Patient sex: F
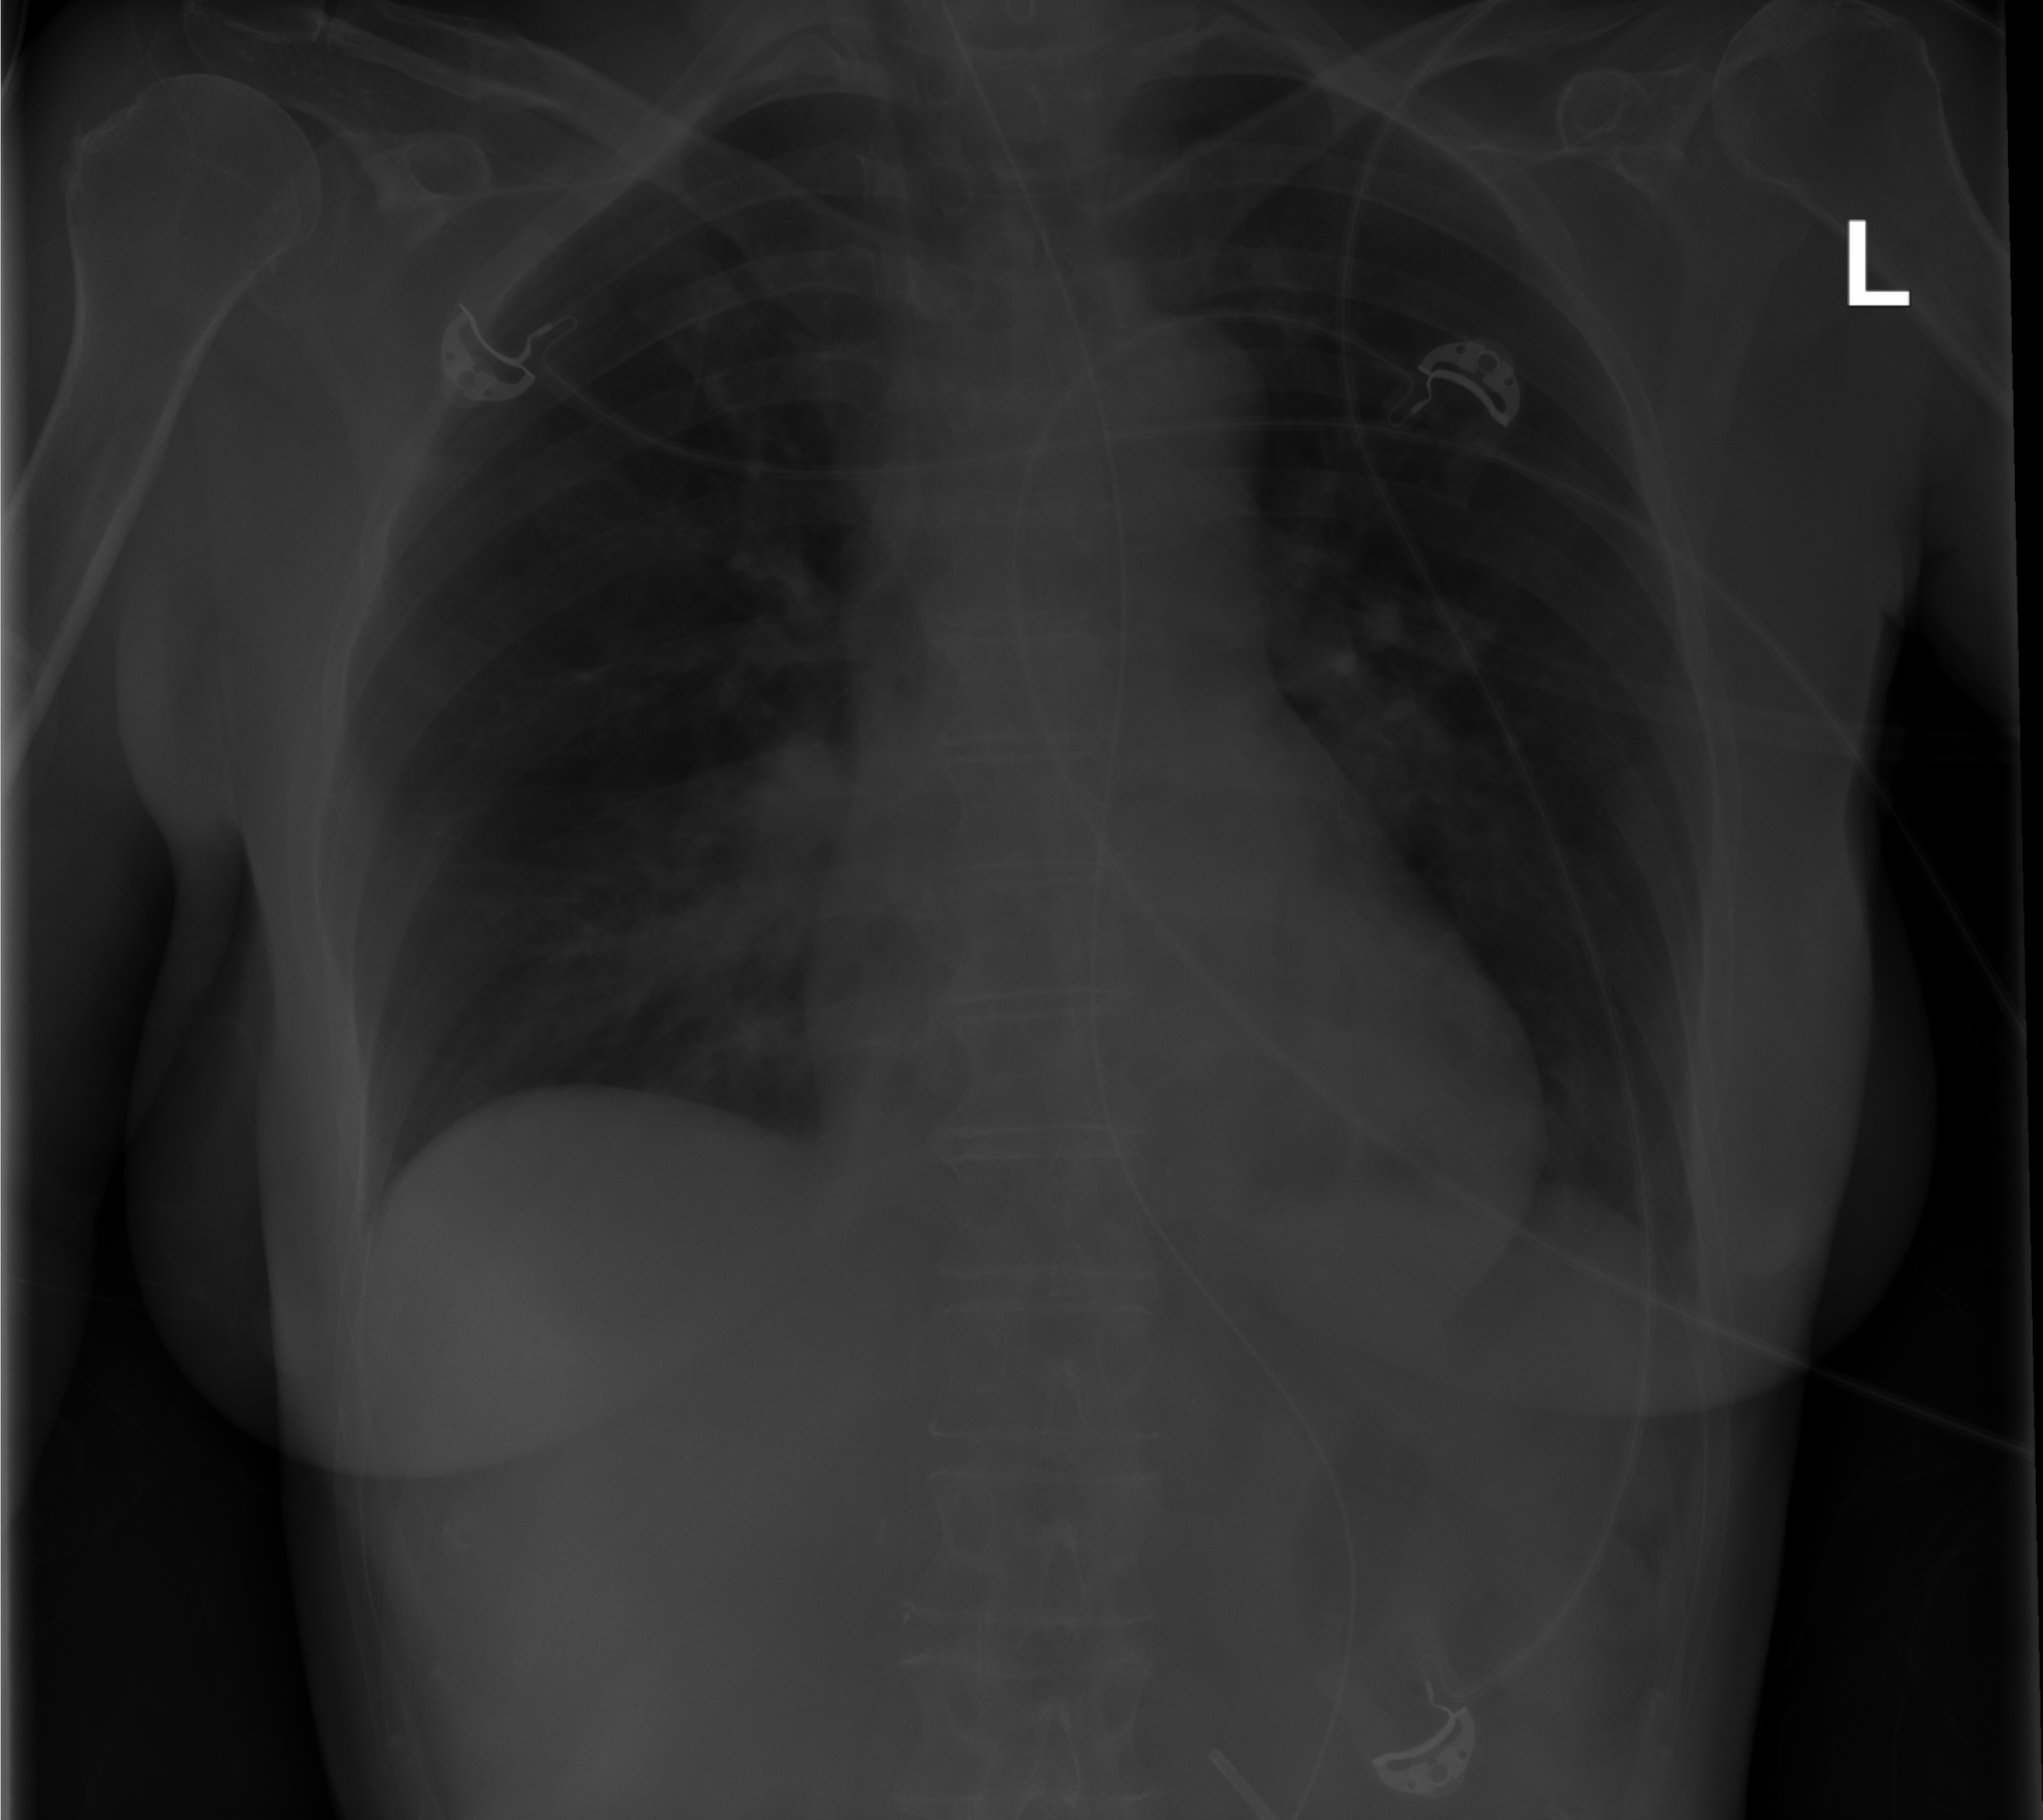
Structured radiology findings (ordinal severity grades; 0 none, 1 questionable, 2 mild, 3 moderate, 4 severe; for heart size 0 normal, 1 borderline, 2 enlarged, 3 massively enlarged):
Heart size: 1
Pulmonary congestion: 2
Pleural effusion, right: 0
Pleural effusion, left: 0
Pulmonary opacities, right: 2
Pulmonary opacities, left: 0
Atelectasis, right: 2
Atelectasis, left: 0